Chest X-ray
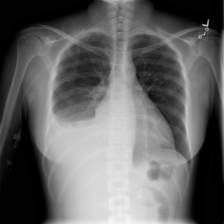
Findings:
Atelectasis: negative
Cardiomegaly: negative
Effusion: positive
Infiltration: negative
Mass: negative
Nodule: negative
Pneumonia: negative
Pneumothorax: negative
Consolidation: negative
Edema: negative
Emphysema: negative
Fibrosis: negative
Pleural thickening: negative
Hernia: negative